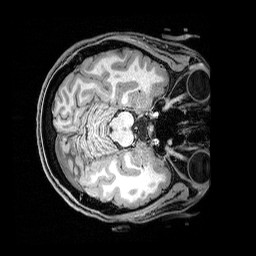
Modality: T1w
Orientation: axial
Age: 24
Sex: female
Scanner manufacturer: siemens
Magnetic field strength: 3 T
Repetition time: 2.5 s
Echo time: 0.00369 s